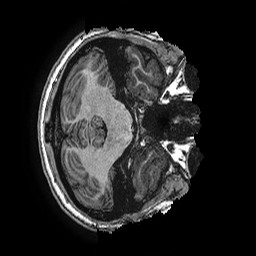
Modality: T1w
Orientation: axial
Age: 15
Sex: female
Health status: ill
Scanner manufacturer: ge
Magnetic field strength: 3 T
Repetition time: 0.00766 s
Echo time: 0.003476 s